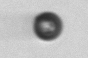
Label: bead